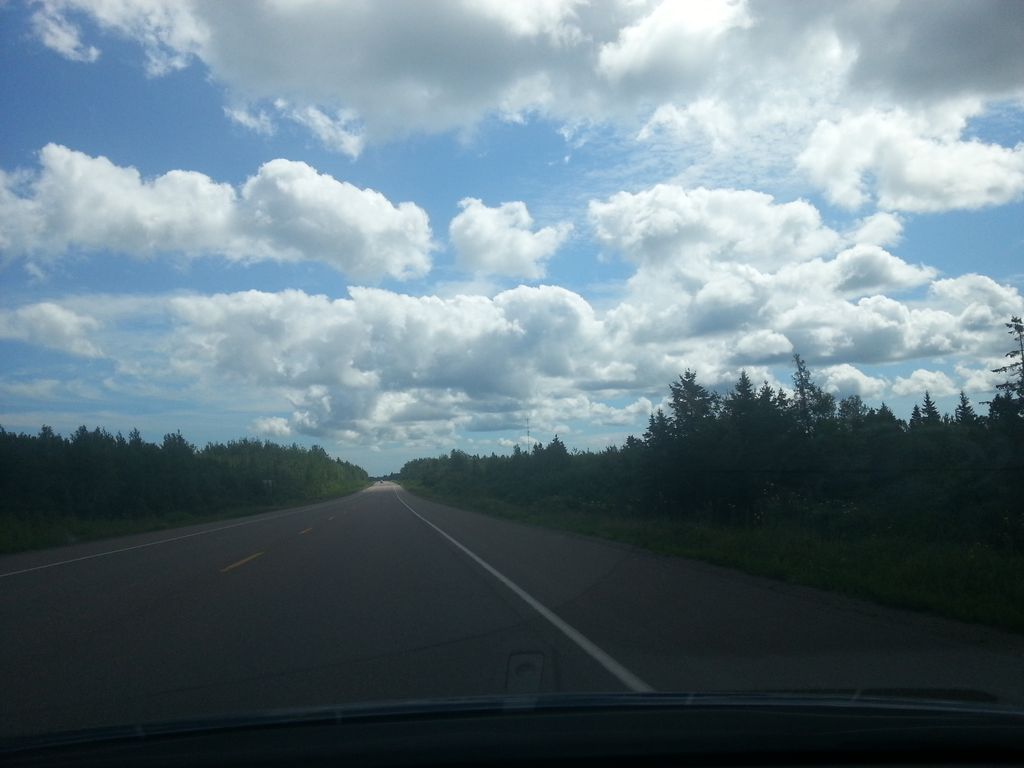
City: charlottetown